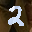
Label: 2